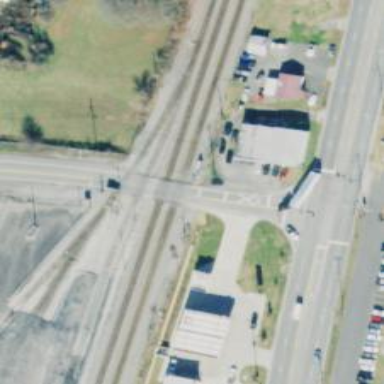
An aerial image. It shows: Level crossing with lights at railway intersection.